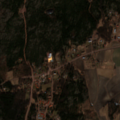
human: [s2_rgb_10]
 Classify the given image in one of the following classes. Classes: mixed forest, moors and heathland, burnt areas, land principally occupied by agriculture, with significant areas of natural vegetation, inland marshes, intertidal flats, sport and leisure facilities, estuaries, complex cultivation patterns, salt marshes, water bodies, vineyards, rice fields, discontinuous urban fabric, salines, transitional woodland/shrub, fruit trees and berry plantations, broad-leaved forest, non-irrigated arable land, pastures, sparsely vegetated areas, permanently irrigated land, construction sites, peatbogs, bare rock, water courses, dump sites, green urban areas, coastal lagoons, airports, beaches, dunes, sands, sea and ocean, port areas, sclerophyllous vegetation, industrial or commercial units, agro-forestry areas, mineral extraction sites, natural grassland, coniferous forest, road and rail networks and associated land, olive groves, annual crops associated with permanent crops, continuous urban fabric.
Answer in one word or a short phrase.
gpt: discontinuous urban fabric, non-irrigated arable land, land principally occupied by agriculture, with significant areas of natural vegetation, mixed forest, bare rock